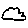
Label: cloud